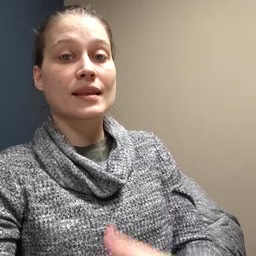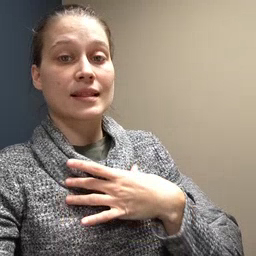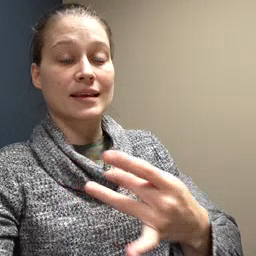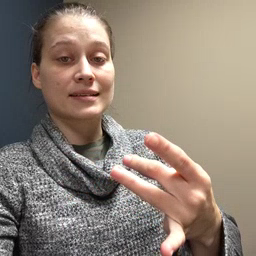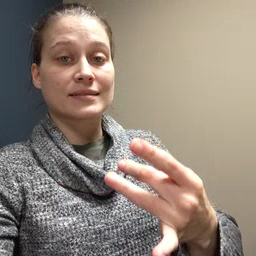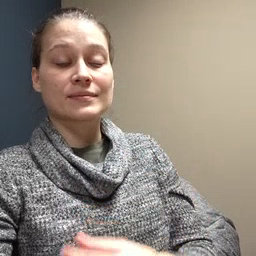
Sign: like